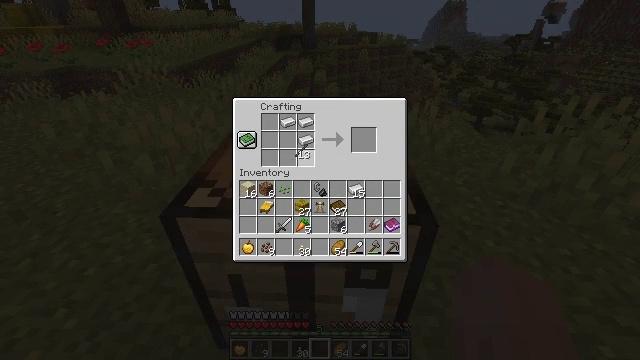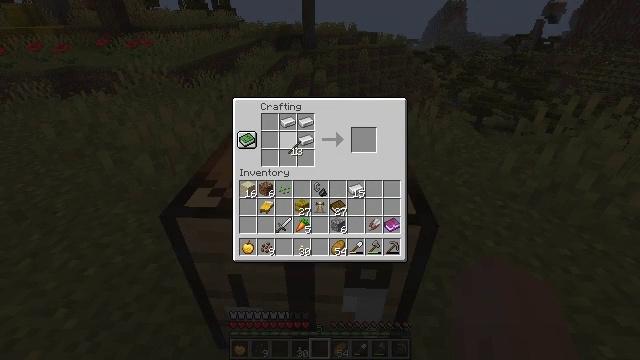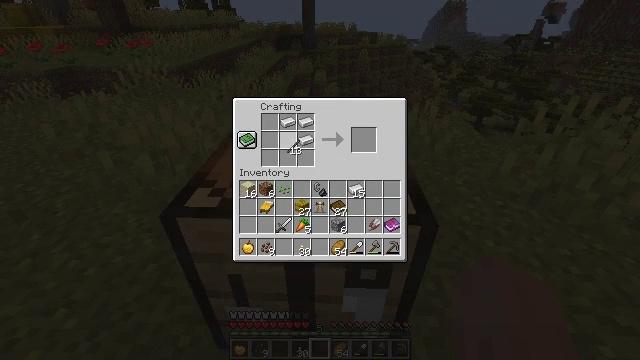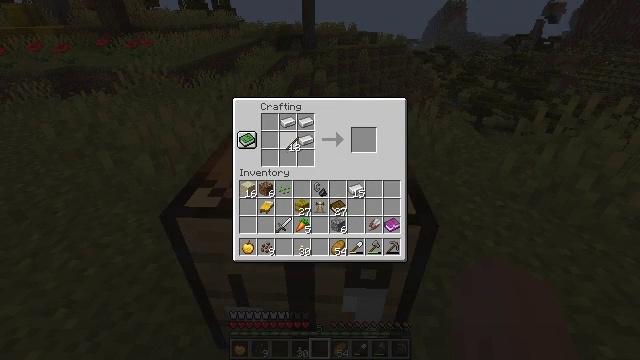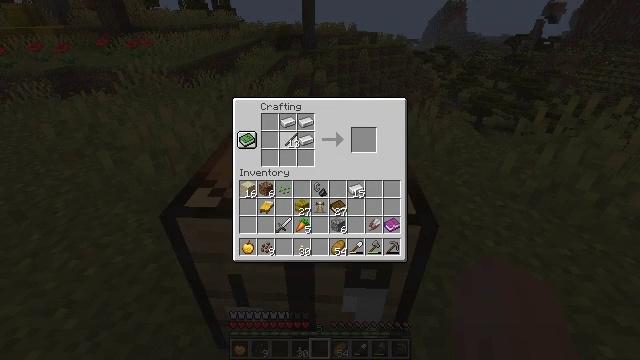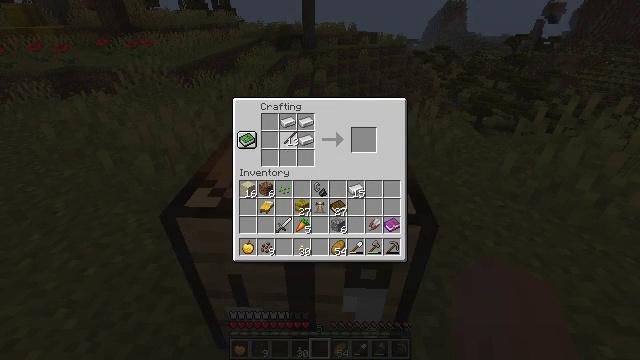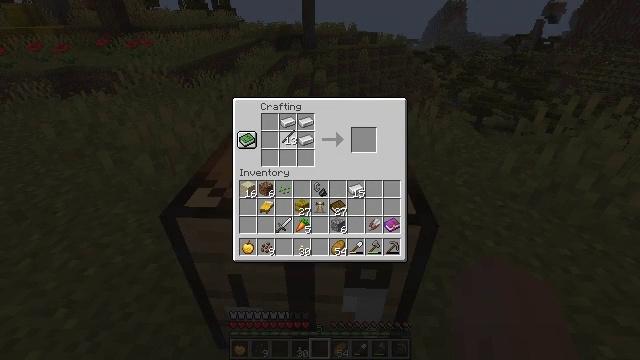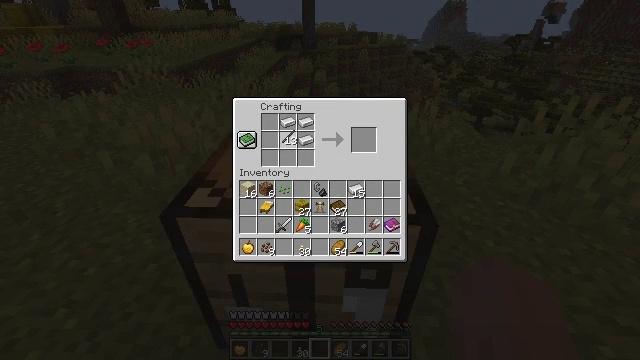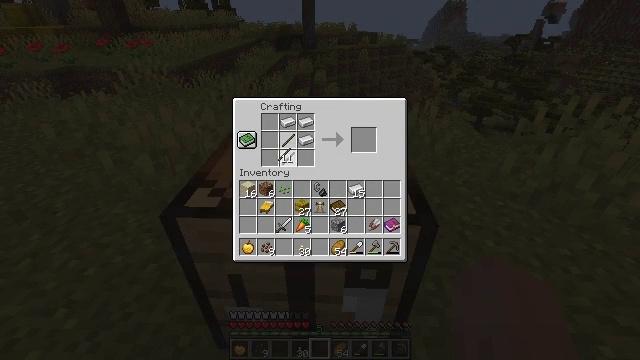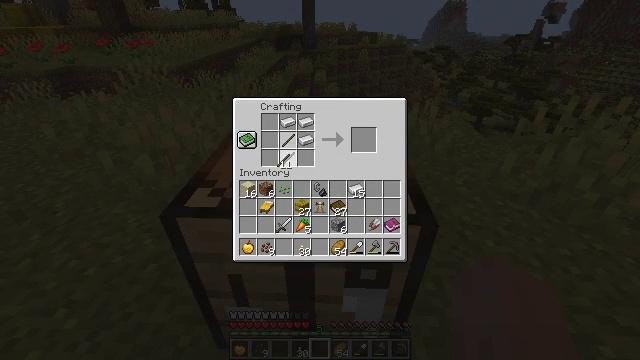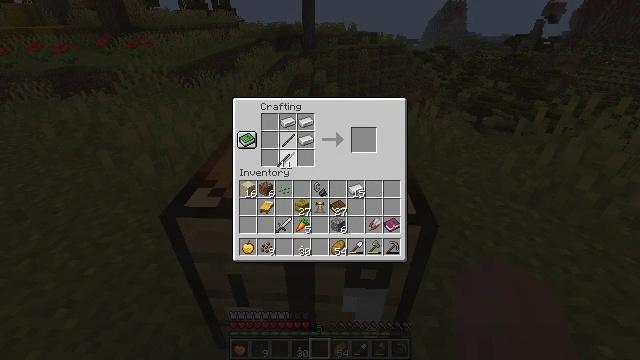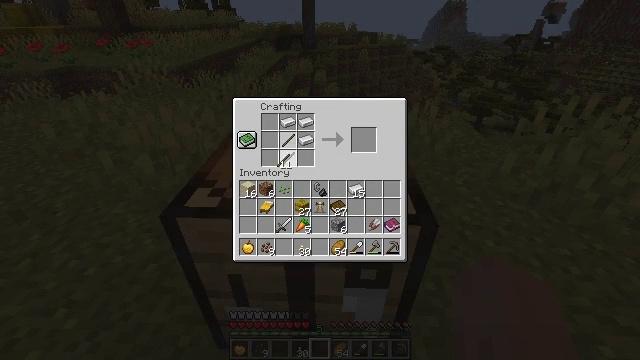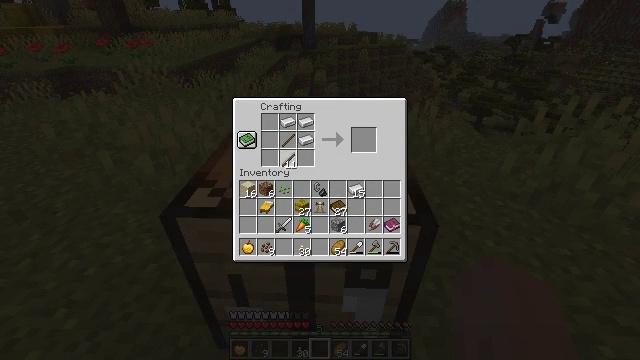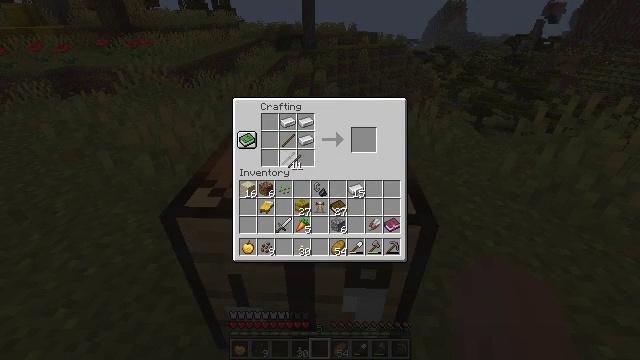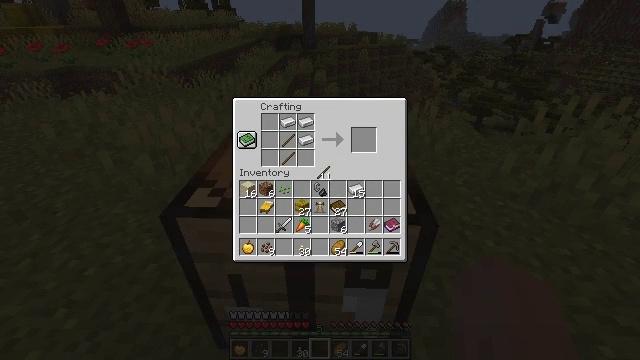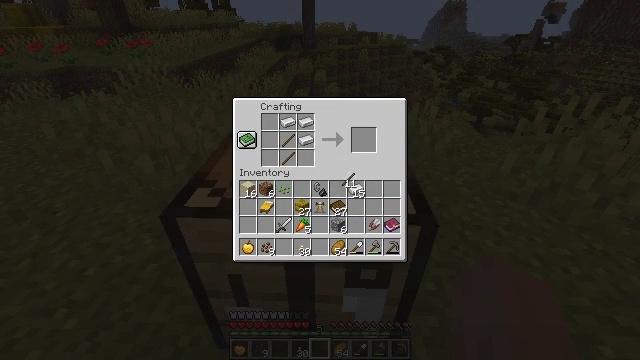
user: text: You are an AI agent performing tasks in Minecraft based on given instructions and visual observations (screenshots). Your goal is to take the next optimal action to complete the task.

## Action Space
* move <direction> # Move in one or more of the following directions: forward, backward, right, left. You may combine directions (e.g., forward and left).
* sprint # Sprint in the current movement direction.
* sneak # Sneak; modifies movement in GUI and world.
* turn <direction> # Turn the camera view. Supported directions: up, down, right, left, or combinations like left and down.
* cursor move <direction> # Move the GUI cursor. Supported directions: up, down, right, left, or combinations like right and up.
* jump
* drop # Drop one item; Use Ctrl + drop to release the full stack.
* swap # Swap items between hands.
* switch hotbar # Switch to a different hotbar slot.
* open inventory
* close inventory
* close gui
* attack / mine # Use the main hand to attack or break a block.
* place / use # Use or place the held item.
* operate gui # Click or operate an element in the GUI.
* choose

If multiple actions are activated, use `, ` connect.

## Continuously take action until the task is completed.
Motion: motion action
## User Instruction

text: Interact with the crafting table and craft a iron axe.
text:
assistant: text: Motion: cursor move left
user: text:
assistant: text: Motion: no_op
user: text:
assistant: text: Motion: no_op
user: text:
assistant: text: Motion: no_op
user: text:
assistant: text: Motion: no_op
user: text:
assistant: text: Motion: choose
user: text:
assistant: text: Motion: choose
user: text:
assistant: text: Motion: cursor move down, choose
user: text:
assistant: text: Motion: choose
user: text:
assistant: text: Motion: choose
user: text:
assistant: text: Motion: choose
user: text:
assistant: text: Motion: no_op
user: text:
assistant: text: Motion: no_op
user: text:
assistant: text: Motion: cursor move right and down
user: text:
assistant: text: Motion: cursor move right and down
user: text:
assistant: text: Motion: no_op
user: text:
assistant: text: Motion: no_op
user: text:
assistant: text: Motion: no_op
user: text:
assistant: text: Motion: no_op
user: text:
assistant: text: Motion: no_op
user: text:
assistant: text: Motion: no_op
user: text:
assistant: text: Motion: no_op
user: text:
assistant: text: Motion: no_op
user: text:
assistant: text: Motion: operate gui
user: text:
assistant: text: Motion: operate gui
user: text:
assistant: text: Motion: cursor move up
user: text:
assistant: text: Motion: cursor move left and up
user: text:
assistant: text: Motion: cursor move up
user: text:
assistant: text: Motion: no_op
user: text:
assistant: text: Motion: no_op